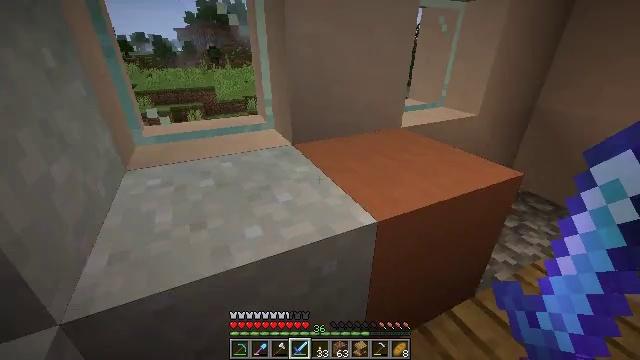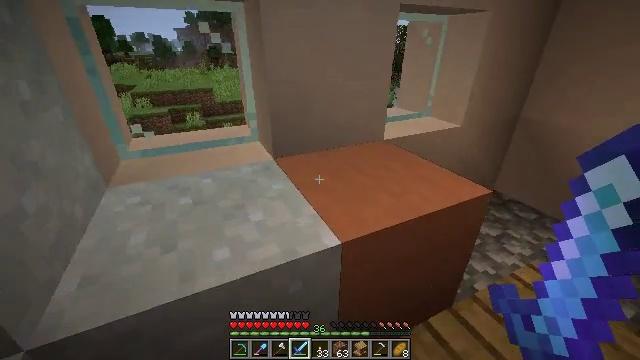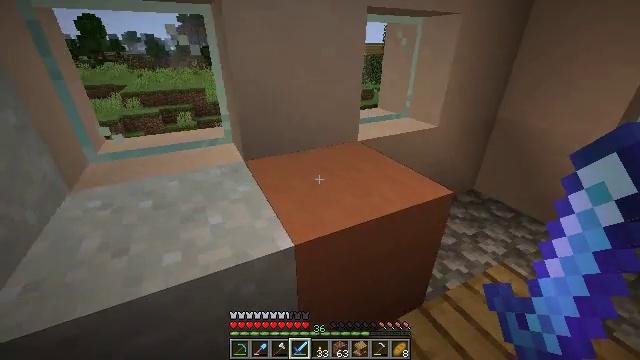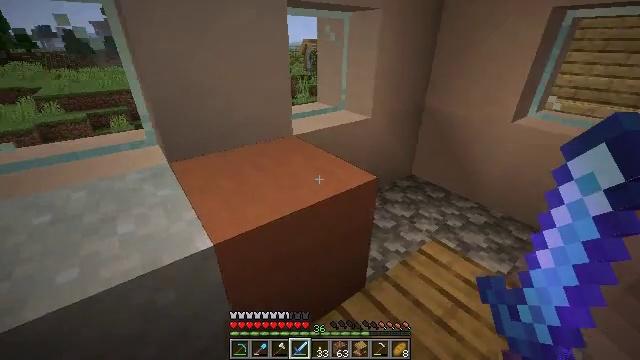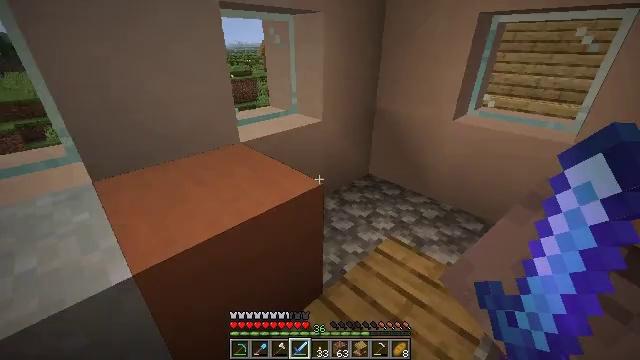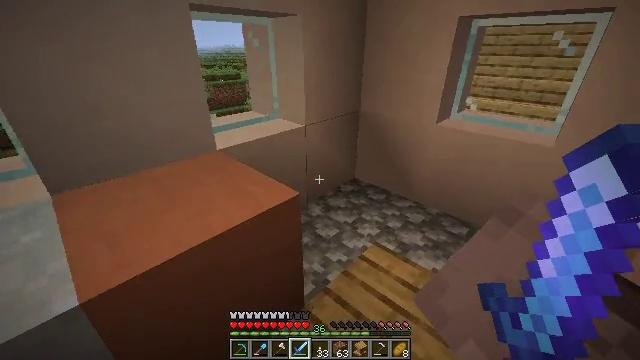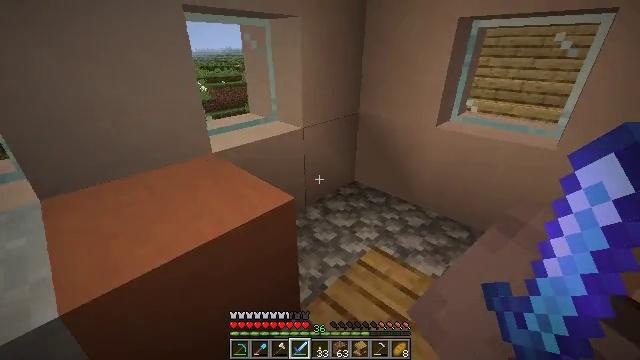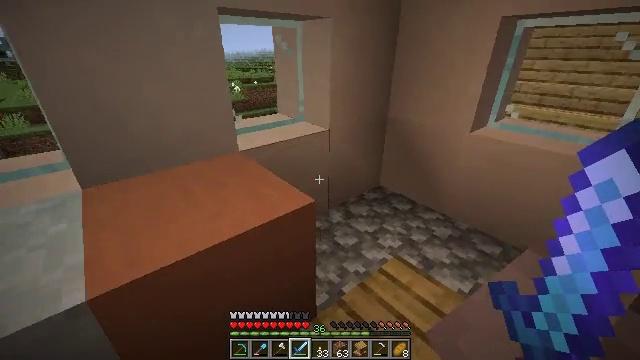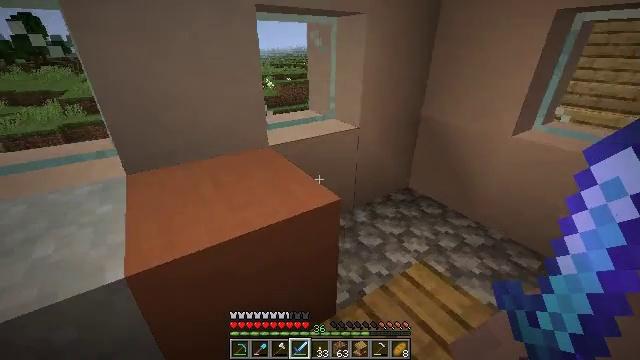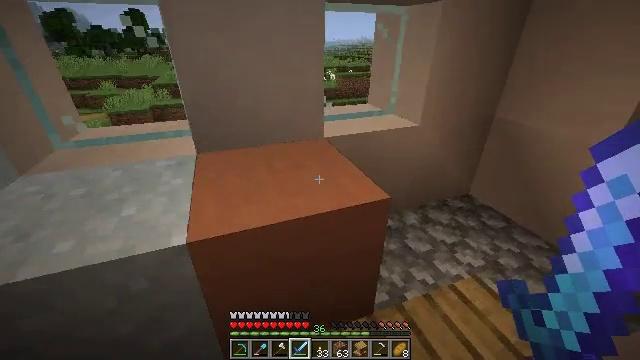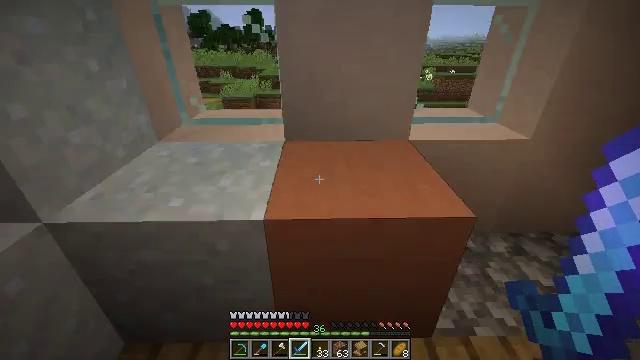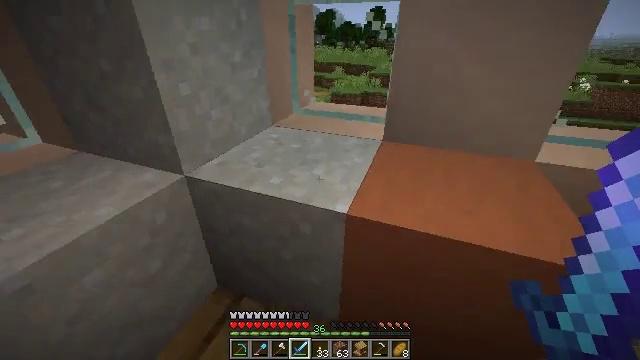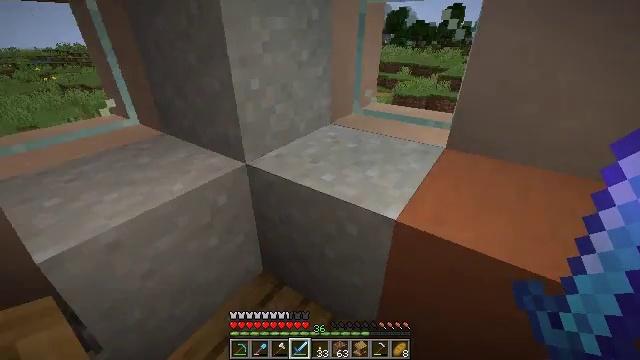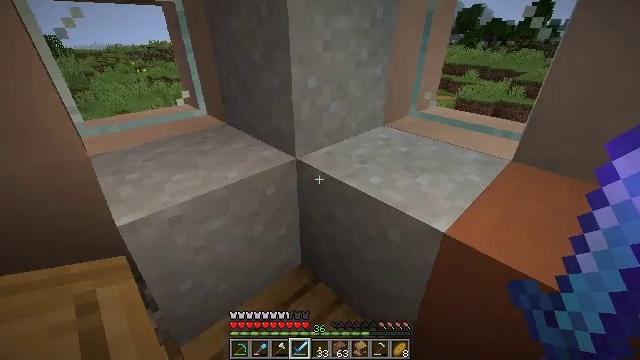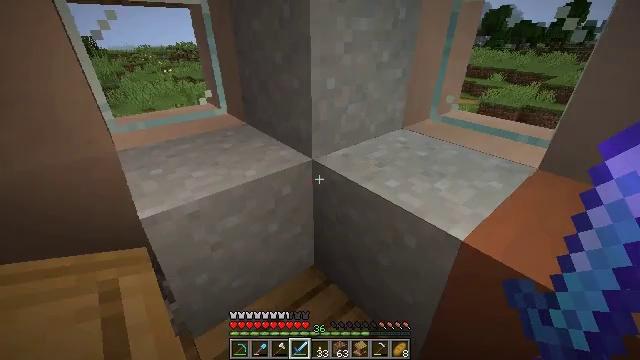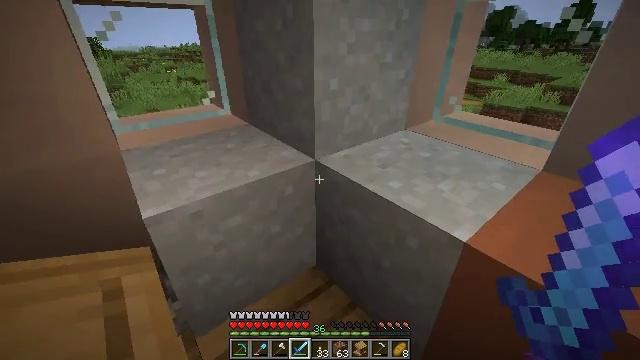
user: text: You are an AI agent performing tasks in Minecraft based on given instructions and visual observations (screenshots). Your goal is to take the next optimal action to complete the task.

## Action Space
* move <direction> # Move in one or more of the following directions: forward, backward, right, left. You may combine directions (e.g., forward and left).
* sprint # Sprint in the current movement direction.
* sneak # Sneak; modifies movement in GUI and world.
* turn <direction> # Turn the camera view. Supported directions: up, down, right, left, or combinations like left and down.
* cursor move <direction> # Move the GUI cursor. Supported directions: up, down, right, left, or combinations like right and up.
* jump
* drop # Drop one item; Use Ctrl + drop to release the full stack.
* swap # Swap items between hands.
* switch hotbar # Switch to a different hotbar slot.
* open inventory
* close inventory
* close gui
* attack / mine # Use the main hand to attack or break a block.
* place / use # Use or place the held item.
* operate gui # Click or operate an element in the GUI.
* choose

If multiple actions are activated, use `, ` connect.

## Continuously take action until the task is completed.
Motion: motion action
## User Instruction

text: Break the white terracotta block.
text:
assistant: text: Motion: move right
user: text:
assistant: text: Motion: move right, turn right
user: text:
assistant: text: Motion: move right, turn right
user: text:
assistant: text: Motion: move right, turn right
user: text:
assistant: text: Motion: turn right
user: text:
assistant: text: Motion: no_op
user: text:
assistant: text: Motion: turn left
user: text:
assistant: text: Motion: turn left
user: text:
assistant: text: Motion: turn left and down
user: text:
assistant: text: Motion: turn left
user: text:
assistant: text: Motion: turn left
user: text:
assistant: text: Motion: turn left
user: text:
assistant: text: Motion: turn left
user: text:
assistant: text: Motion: turn left
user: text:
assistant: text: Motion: no_op
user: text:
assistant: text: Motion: turn left
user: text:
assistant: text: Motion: no_op
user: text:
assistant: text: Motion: turn left
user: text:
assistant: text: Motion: turn left
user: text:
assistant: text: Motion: turn left
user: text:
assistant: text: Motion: turn left and down
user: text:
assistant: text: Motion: turn left and down
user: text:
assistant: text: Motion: turn left and down
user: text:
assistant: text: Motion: turn left and down
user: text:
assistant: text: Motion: turn left
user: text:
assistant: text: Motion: turn left and up
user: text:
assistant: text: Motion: turn up
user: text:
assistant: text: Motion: no_op
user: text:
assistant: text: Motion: move right
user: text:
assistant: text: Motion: move right